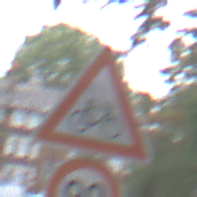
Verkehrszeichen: RadverkehrLinks
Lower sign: Geschwindigkeit90
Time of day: MorningAfternoon
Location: Outdoor (Urban)
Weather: Overcast
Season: NotSpecified
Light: Natural